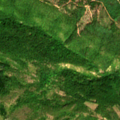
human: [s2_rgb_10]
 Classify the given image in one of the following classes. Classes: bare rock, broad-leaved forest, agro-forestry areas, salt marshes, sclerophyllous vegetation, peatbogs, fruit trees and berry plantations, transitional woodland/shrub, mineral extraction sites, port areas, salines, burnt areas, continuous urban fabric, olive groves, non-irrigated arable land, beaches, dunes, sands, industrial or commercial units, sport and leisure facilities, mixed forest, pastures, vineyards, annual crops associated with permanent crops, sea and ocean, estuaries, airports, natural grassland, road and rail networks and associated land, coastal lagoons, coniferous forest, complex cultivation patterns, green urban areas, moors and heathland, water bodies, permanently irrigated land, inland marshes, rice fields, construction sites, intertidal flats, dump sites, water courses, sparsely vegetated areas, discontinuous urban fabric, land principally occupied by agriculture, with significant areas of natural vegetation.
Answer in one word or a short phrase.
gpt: land principally occupied by agriculture, with significant areas of natural vegetation, broad-leaved forest, mixed forest, transitional woodland/shrub